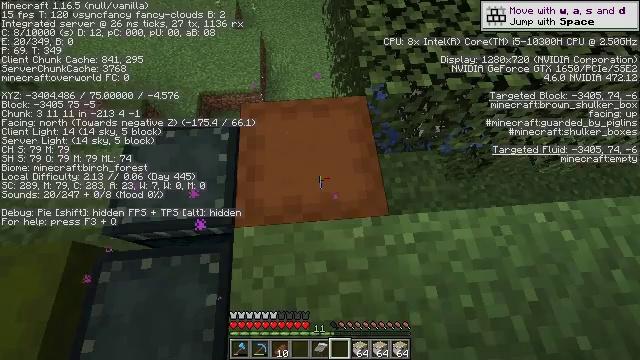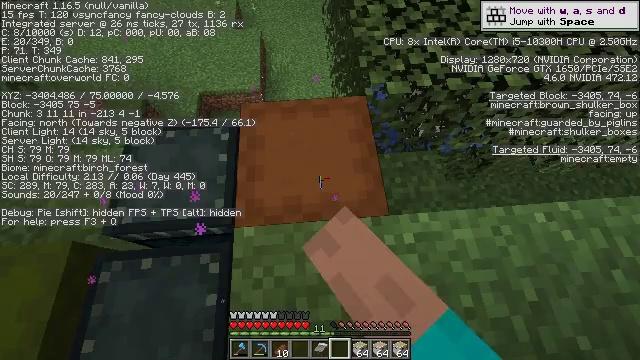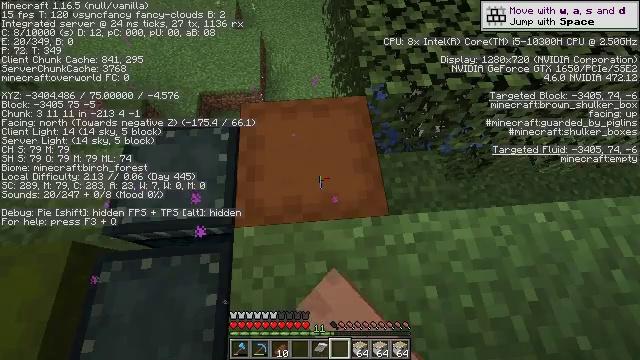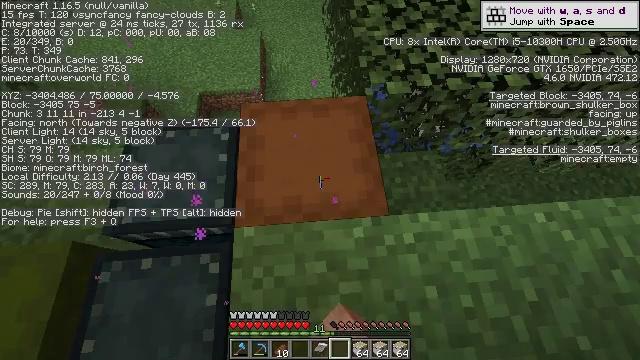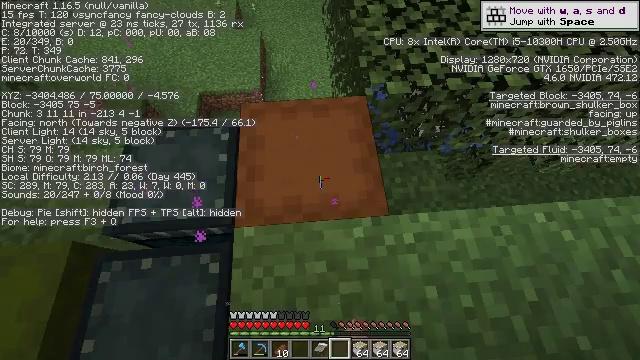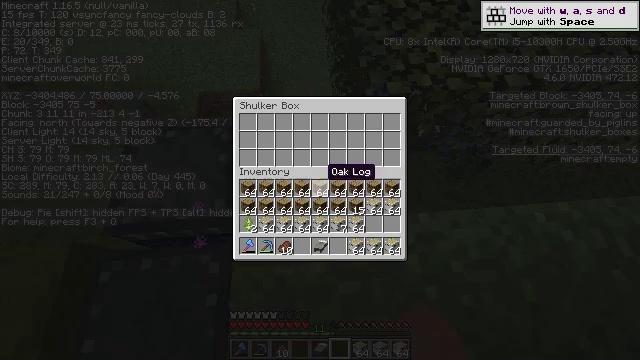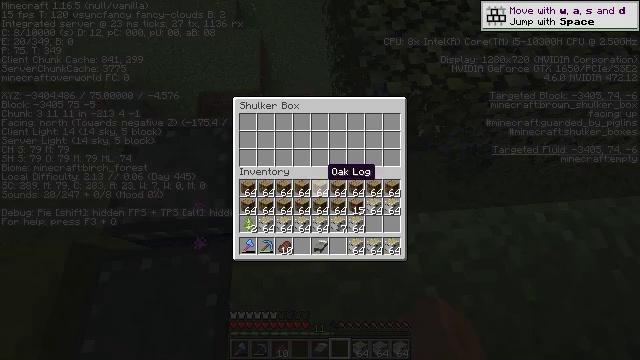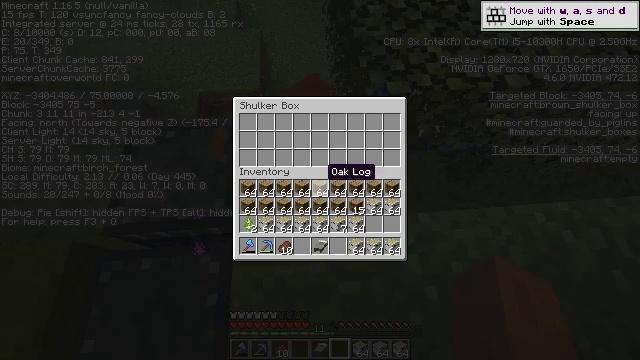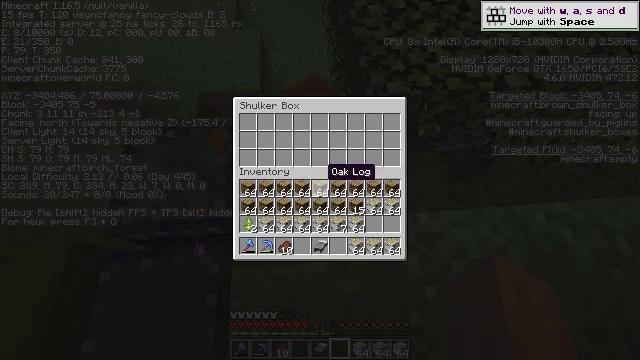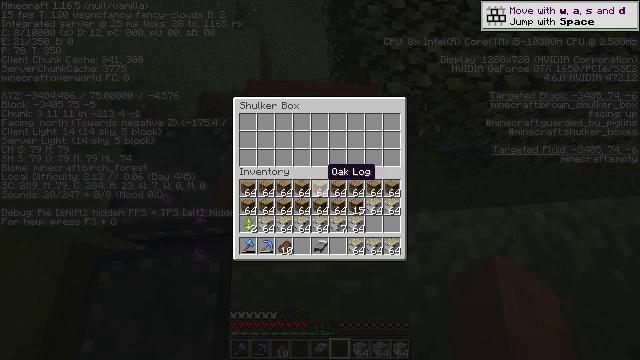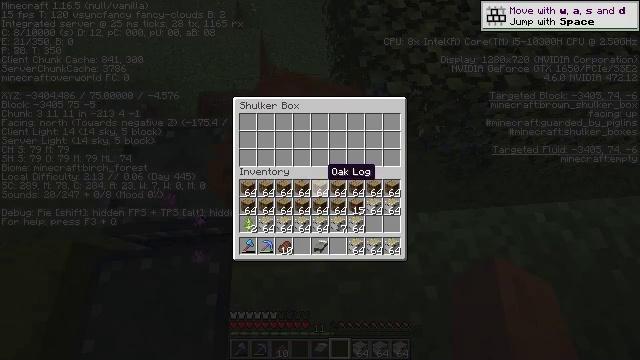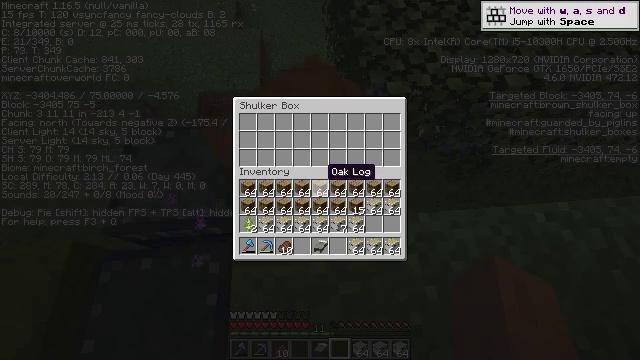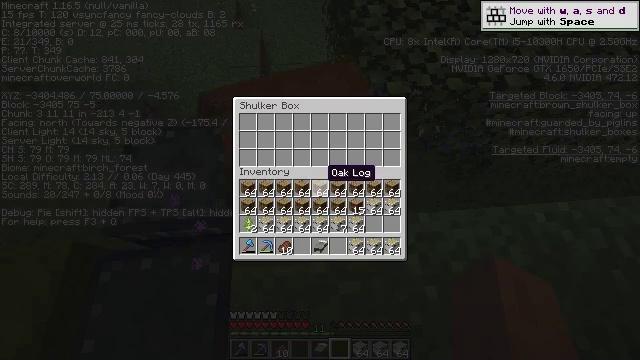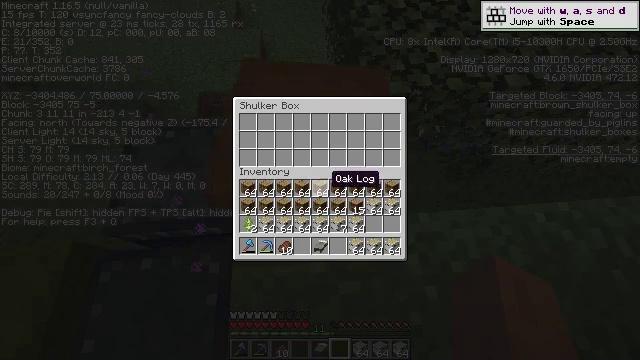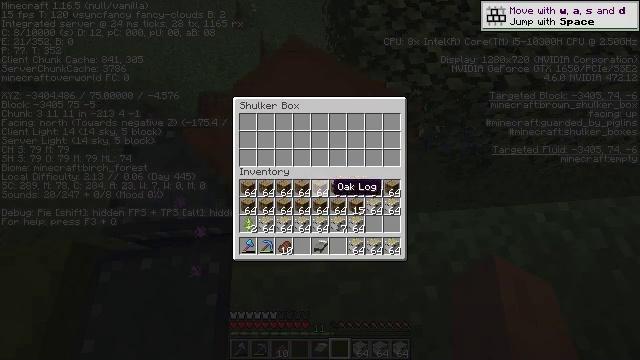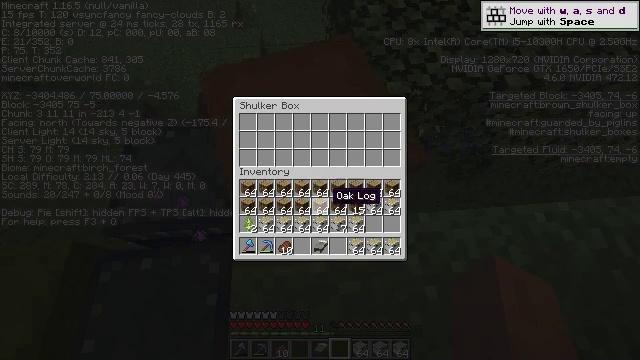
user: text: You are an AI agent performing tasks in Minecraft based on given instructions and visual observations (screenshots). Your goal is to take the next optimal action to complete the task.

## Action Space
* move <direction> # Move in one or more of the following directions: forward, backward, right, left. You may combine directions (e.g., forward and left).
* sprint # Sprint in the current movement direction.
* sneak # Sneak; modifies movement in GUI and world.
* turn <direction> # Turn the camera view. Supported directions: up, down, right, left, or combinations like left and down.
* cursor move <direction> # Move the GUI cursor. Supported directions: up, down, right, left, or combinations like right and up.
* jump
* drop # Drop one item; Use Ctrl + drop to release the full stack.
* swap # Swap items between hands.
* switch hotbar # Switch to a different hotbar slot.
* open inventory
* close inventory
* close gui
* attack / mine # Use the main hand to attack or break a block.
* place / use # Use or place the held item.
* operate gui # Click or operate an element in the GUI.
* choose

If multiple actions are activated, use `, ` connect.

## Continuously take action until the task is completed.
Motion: motion action
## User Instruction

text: Attack the brown shulker box to remove it.
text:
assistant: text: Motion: use / place
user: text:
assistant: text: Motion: no_op
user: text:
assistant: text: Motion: no_op
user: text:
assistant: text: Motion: no_op
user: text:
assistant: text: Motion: open gui
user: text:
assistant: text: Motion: no_op
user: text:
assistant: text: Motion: no_op
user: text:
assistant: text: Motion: no_op
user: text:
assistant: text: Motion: no_op
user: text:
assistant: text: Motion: no_op
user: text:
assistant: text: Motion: no_op
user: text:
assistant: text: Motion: no_op
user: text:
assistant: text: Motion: no_op
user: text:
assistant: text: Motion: cursor move down
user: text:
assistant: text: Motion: cursor move down
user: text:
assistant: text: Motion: no_op
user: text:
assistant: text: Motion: no_op
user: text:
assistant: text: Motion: no_op
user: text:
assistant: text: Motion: no_op
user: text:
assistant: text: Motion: no_op
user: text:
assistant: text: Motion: no_op
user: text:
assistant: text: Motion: no_op
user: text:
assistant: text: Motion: no_op
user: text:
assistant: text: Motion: operate gui
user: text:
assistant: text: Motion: operate gui
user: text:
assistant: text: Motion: cursor move left and up
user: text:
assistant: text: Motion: no_op
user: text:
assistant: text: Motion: no_op
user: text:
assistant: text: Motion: sneak
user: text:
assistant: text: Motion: sneak